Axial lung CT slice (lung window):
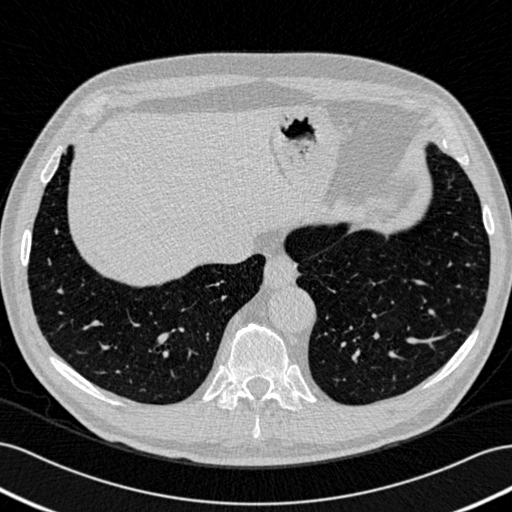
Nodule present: no